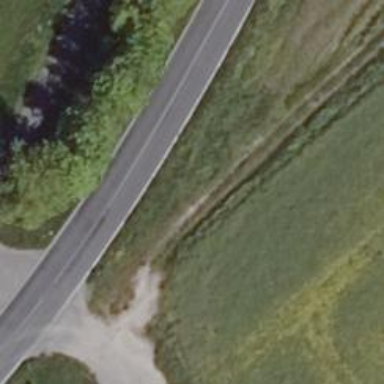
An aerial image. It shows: Tertiary road with asphalt surface.